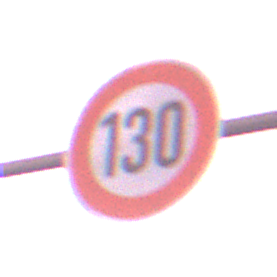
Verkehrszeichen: Geschwindigkeit130
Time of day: SunriseSunset
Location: Outdoor (Urban)
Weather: PartlyCloudy
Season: NotSpecified
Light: Natural